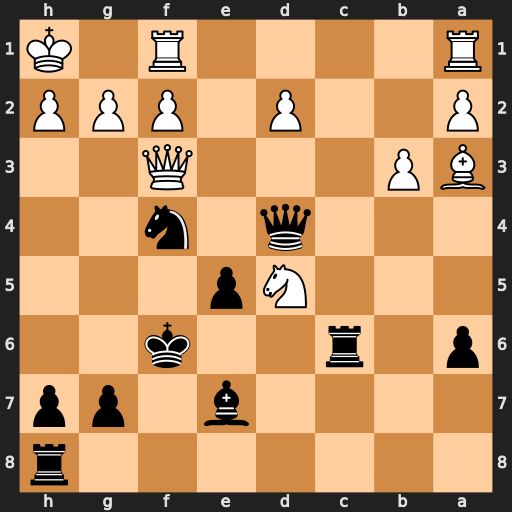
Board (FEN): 7r/4b1pp/p1r2k2/3Np3/3q1n2/BP3Q2/P2P1PPP/R4R1K
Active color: b
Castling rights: -
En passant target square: -
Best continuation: Qxd5 Bxe7+ Kxe7 Qxd5 Nxd5